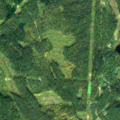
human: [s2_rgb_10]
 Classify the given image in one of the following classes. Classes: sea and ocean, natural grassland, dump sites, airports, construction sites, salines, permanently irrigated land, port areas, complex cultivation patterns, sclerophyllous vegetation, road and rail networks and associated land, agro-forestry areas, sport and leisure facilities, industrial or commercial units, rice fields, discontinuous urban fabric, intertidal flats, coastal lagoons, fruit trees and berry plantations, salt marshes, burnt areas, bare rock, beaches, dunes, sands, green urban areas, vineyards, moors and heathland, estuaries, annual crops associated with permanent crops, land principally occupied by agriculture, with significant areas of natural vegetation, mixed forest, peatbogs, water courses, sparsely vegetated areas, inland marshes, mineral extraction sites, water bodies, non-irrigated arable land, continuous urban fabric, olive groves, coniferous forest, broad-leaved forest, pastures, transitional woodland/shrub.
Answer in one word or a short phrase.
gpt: coniferous forest, mixed forest